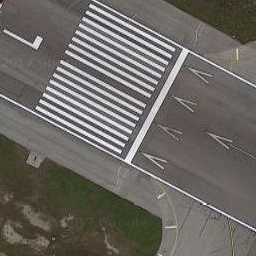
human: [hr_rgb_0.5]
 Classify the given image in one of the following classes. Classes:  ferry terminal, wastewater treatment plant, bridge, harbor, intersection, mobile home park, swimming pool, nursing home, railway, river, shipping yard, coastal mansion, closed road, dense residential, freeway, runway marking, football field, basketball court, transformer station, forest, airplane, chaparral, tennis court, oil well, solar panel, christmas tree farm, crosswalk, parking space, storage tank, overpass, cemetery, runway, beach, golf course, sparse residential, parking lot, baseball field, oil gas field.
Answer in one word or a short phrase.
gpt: runway